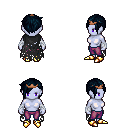
a pixel art fantasy rpg character, female body template, dark elf, purple skin, black tattered cape, magenta pants, raven pixie cut hairstyle, bronze tiara, white cloth bandages, gold boots, four views (front, back, left, right), 2x2 character sprite sheet, small pixel art, hard edges, no anti-aliasing